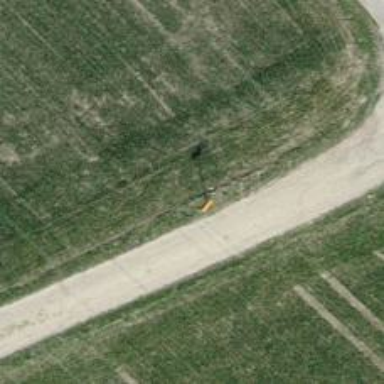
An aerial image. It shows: Pole with aerial marker and roof cover.